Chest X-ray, AP view. Patient: 61 years old, sex F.
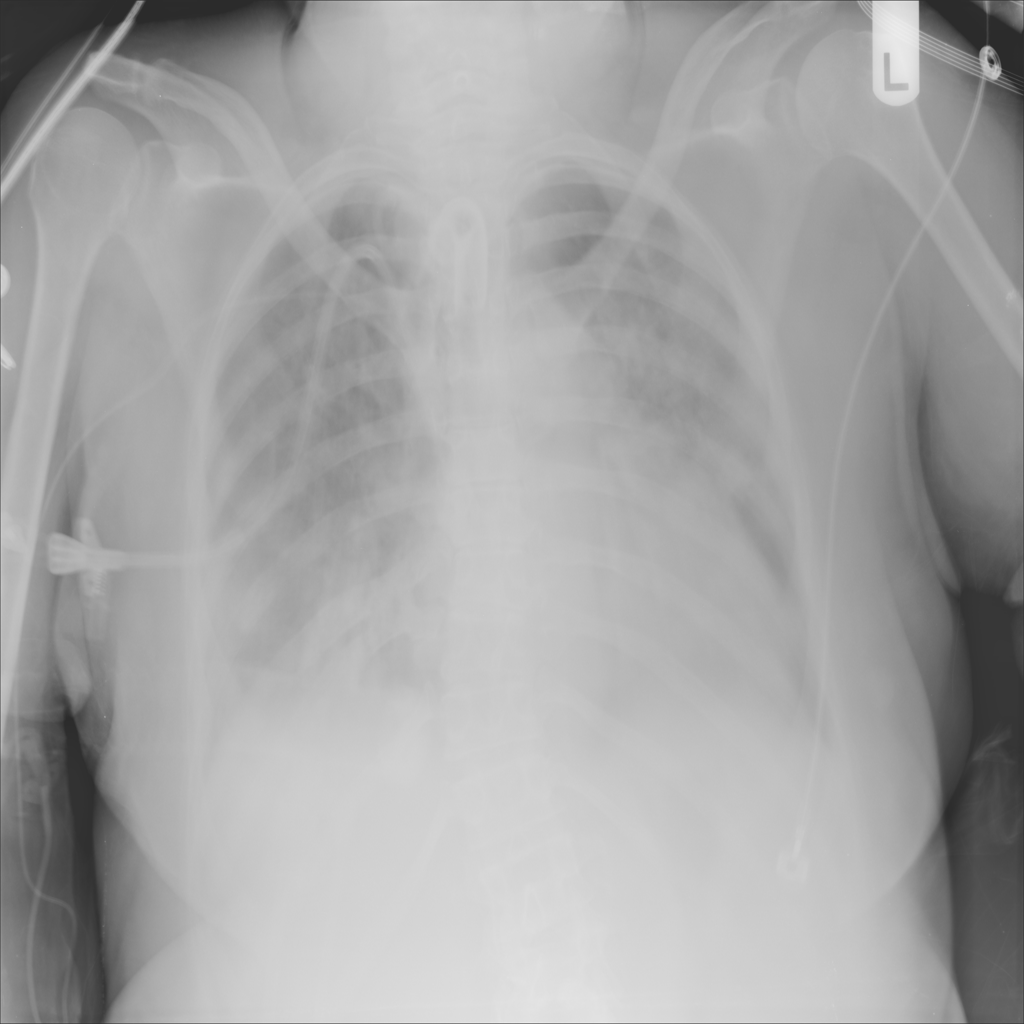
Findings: Infiltration